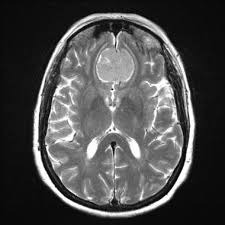
Label: meningioma